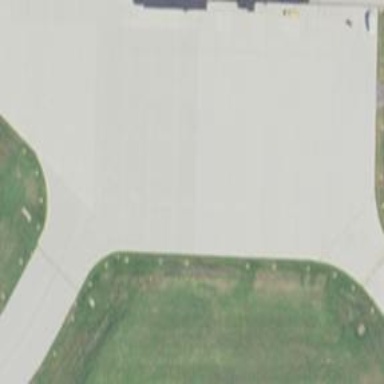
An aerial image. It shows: Image of taxiway at airport.